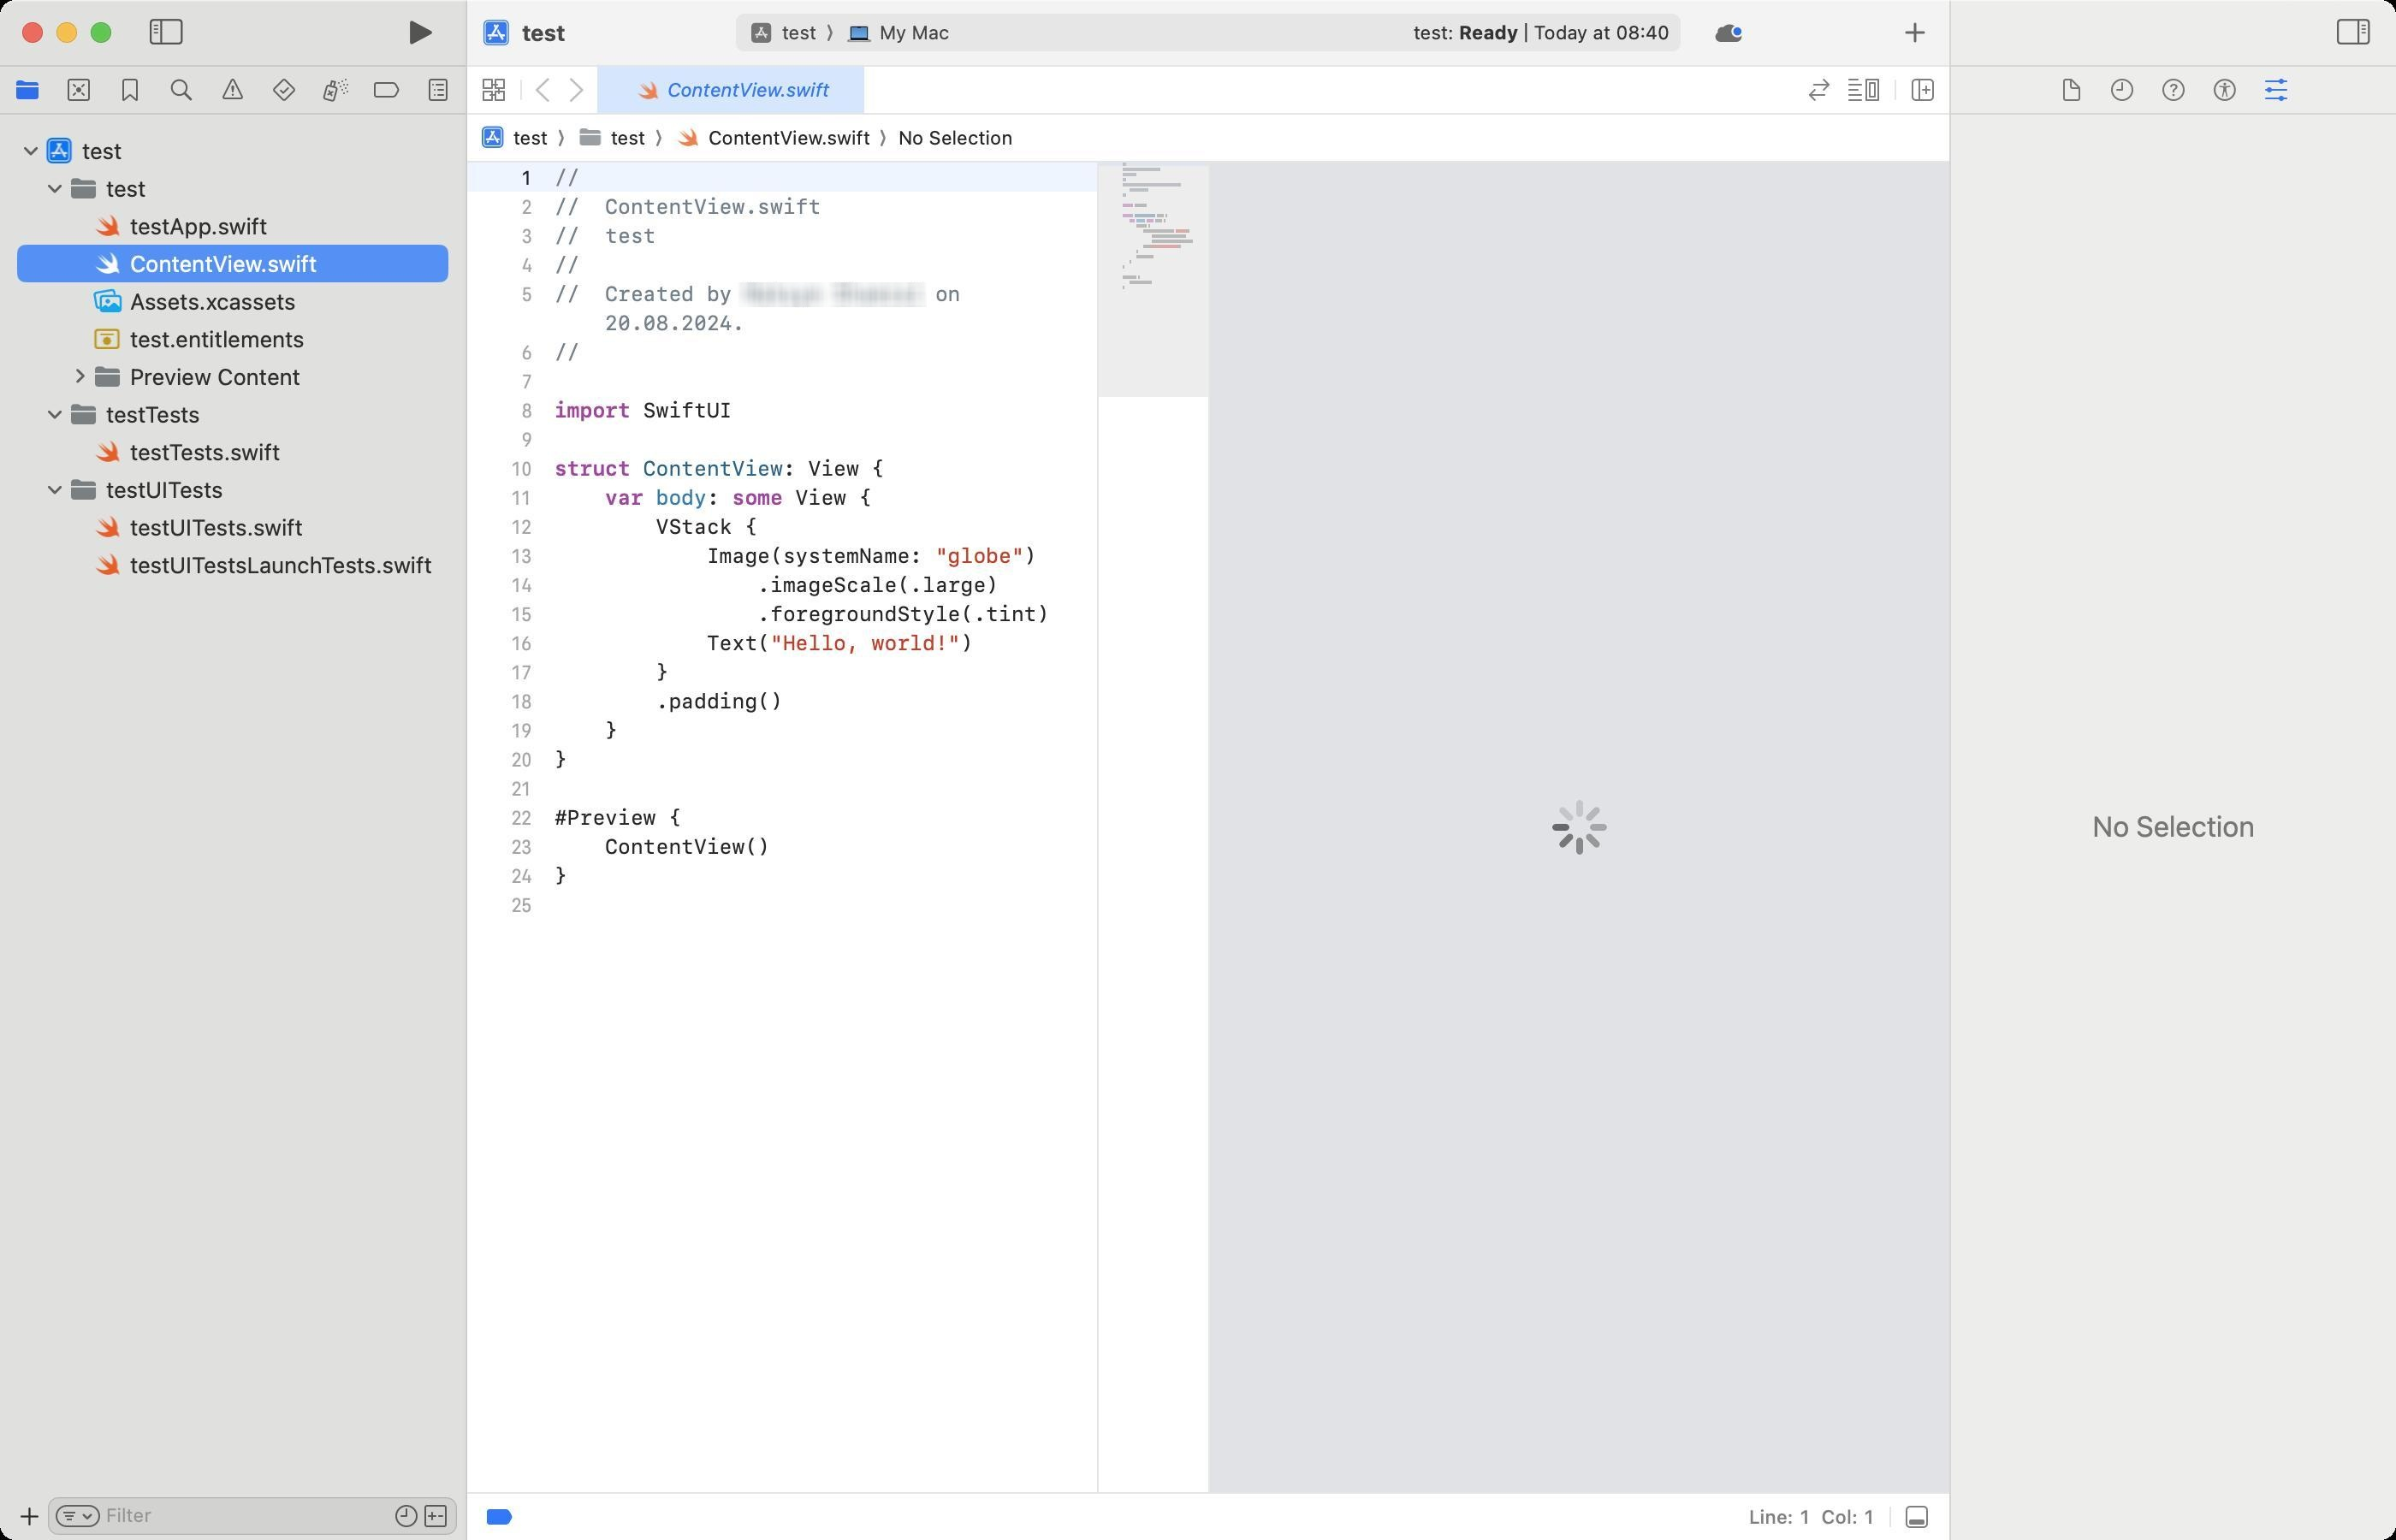
Accessibility tree:
{"name": "test_—_ContentView.swift", "role": "AXWindow", "description": null, "role_description": "standard window", "value": null, "position": "164.00;127.00", "size": "1400;900", "children": [{"name": "test.xcodeproj", "role": "AXSplitGroup", "description": "/Users/[username]/Code/test/test/test.xcodeproj", "role_description": "split group", "value": null, "position": "0.00;0.00", "size": "1400;900", "children": [{"name": null, "role": "AXGroup", "description": "navigator", "role_description": "group", "value": null, "position": "0.00;0.00", "size": "272;900", "children": [{"name": "", "role": "AXRadioButton", "description": "Project", "role_description": "radio button", "value": 1, "position": "1.00;39.00", "size": "30;27", "children": []}, {"name": "", "role": "AXRadioButton", "description": "Source Control", "role_description": "radio button", "value": 0, "position": "31.00;39.00", "size": "30;27", "children": []}, {"name": "", "role": "AXRadioButton", "description": "Bookmarks", "role_description": "radio button", "value": 0, "position": "61.00;39.00", "size": "30;27", "children": []}, {"name": "", "role": "AXRadioButton", "description": "Find", "role_description": "radio button", "value": 0, "position": "91.00;39.00", "size": "30;27", "children": []}, {"name": "", "role": "AXRadioButton", "description": "Issues", "role_description": "radio button", "value": 0, "position": "121.00;39.00", "size": "30;27", "children": []}, {"name": "", "role": "AXRadioButton", "description": "Tests", "role_description": "radio button", "value": 0, "position": "151.00;39.00", "size": "30;27", "children": []}, {"name": "", "role": "AXRadioButton", "description": "Debug", "role_description": "radio button", "value": 0, "position": "181.00;39.00", "size": "30;27", "children": []}, {"name": "", "role": "AXRadioButton", "description": "Breakpoints", "role_description": "radio button", "value": 0, "position": "211.00;39.00", "size": "30;27", "children": []}, {"name": "", "role": "AXRadioButton", "description": "Reports", "role_description": "radio button", "value": 0, "position": "241.00;39.00", "size": "30;27", "children": []}, {"name": null, "role": "AXScrollArea", "description": null, "role_description": "scroll area", "value": null, "position": "0.00;67.00", "size": "272;805", "children": [{"name": null, "role": "AXOutline", "description": "Project Navigator", "role_description": "outline", "value": null, "position": "0.00;77.00", "size": "272;795", "children": [{"name": null, "role": "AXRow", "description": null, "role_description": "outline row", "value": null, "position": "0.00;77.00", "size": "272;22", "children": [{"name": null, "role": "AXCell", "description": null, "role_description": "cell", "value": null, "position": "10.00;77.00", "size": "252;22", "children": [{"name": "Project", "role": "AXImage", "description": "", "role_description": "", "value": null, "position": "25.75;78.50", "size": "19;18", "children": []}, {"name": null, "role": "AXTextField", "description": null, "role_description": "text field", "value": "test", "position": "46.00;80.00", "size": "210;16", "children": []}, {"name": null, "role": "AXDisclosureTriangle", "description": null, "role_description": "disclosure triangle", "value": 1, "position": "12.00;77.00", "size": "13;22", "children": []}]}]}, {"name": null, "role": "AXRow", "description": null, "role_description": "outline row", "value": null, "position": "0.00;99.00", "size": "272;22", "children": [{"name": null, "role": "AXCell", "description": null, "role_description": "cell", "value": null, "position": "10.00;99.00", "size": "252;22", "children": [{"name": "Group", "role": "AXImage", "description": "", "role_description": "", "value": null, "position": "40.00;103.00", "size": "18;14", "children": []}, {"name": null, "role": "AXTextField", "description": null, "role_description": "text field", "value": "test", "position": "60.00;102.00", "size": "196;16", "children": []}, {"name": null, "role": "AXDisclosureTriangle", "description": null, "role_description": "disclosure triangle", "value": 1, "position": "26.00;99.00", "size": "13;22", "children": []}]}]}, {"name": null, "role": "AXRow", "description": null, "role_description": "outline row", "value": null, "position": "0.00;121.00", "size": "272;22", "children": [{"name": null, "role": "AXCell", "description": null, "role_description": "cell", "value": null, "position": "10.00;121.00", "size": "252;22", "children": [{"name": "Swift_Source", "role": "AXImage", "description": "", "role_description": "", "value": null, "position": "54.75;124.00", "size": "17;15", "children": []}, {"name": null, "role": "AXTextField", "description": null, "role_description": "text field", "value": "testApp.swift", "position": "74.00;124.00", "size": "182;16", "children": []}]}]}, {"name": null, "role": "AXRow", "description": null, "role_description": "outline row", "value": null, "position": "0.00;143.00", "size": "272;22", "children": [{"name": null, "role": "AXCell", "description": null, "role_description": "cell", "value": null, "position": "10.00;143.00", "size": "252;22", "children": [{"name": "Swift_Source", "role": "AXImage", "description": "", "role_description": "", "value": null, "position": "54.75;146.00", "size": "17;15", "children": []}, {"name": null, "role": "AXTextField", "description": null, "role_description": "text field", "value": "ContentView.swift", "position": "74.00;146.00", "size": "182;16", "children": []}]}]}, {"name": null, "role": "AXRow", "description": null, "role_description": "outline row", "value": null, "position": "0.00;165.00", "size": "272;22", "children": [{"name": null, "role": "AXCell", "description": null, "role_description": "cell", "value": null, "position": "10.00;165.00", "size": "252;22", "children": [{"name": "Folder", "role": "AXImage", "description": "", "role_description": "", "value": null, "position": "53.00;167.50", "size": "20;16", "children": []}, {"name": null, "role": "AXTextField", "description": null, "role_description": "text field", "value": "Assets.xcassets", "position": "74.00;168.00", "size": "182;16", "children": []}]}]}, {"name": null, "role": "AXRow", "description": null, "role_description": "outline row", "value": null, "position": "0.00;187.00", "size": "272;22", "children": [{"name": null, "role": "AXCell", "description": null, "role_description": "cell", "value": null, "position": "10.00;187.00", "size": "252;22", "children": [{"name": "Entitlements_File", "role": "AXImage", "description": "", "role_description": "", "value": null, "position": "53.75;191.00", "size": "19;14", "children": []}, {"name": null, "role": "AXTextField", "description": null, "role_description": "text field", "value": "test.entitlements", "position": "74.00;190.00", "size": "182;16", "children": []}]}]}, {"name": null, "role": "AXRow", "description": null, "role_description": "outline row", "value": null, "position": "0.00;209.00", "size": "272;22", "children": [{"name": null, "role": "AXCell", "description": null, "role_description": "cell", "value": null, "position": "10.00;209.00", "size": "252;22", "children": [{"name": "Group", "role": "AXImage", "description": "", "role_description": "", "value": null, "position": "54.00;213.00", "size": "18;14", "children": []}, {"name": null, "role": "AXTextField", "description": null, "role_description": "text field", "value": "Preview Content", "position": "74.00;212.00", "size": "182;16", "children": []}, {"name": null, "role": "AXDisclosureTriangle", "description": null, "role_description": "disclosure triangle", "value": 0, "position": "40.00;209.00", "size": "13;22", "children": []}]}]}, {"name": null, "role": "AXRow", "description": null, "role_description": "outline row", "value": null, "position": "0.00;231.00", "size": "272;22", "children": [{"name": null, "role": "AXCell", "description": null, "role_description": "cell", "value": null, "position": "10.00;231.00", "size": "252;22", "children": [{"name": "Group", "role": "AXImage", "description": "", "role_description": "", "value": null, "position": "40.00;235.00", "size": "18;14", "children": []}, {"name": null, "role": "AXTextField", "description": null, "role_description": "text field", "value": "testTests", "position": "60.00;234.00", "size": "196;16", "children": []}, {"name": null, "role": "AXDisclosureTriangle", "description": null, "role_description": "disclosure triangle", "value": 1, "position": "26.00;231.00", "size": "13;22", "children": []}]}]}, {"name": null, "role": "AXRow", "description": null, "role_description": "outline row", "value": null, "position": "0.00;253.00", "size": "272;22", "children": [{"name": null, "role": "AXCell", "description": null, "role_description": "cell", "value": null, "position": "10.00;253.00", "size": "252;22", "children": [{"name": "Swift_Source", "role": "AXImage", "description": "", "role_description": "", "value": null, "position": "54.75;256.00", "size": "17;15", "children": []}, {"name": null, "role": "AXTextField", "description": null, "role_description": "text field", "value": "testTests.swift", "position": "74.00;256.00", "size": "182;16", "children": []}]}]}, {"name": null, "role": "AXRow", "description": null, "role_description": "outline row", "value": null, "position": "0.00;275.00", "size": "272;22", "children": [{"name": null, "role": "AXCell", "description": null, "role_description": "cell", "value": null, "position": "10.00;275.00", "size": "252;22", "children": [{"name": "Group", "role": "AXImage", "description": "", "role_description": "", "value": null, "position": "40.00;279.00", "size": "18;14", "children": []}, {"name": null, "role": "AXTextField", "description": null, "role_description": "text field", "value": "testUITests", "position": "60.00;278.00", "size": "196;16", "children": []}, {"name": null, "role": "AXDisclosureTriangle", "description": null, "role_description": "disclosure triangle", "value": 1, "position": "26.00;275.00", "size": "13;22", "children": []}]}]}, {"name": null, "role": "AXRow", "description": null, "role_description": "outline row", "value": null, "position": "0.00;297.00", "size": "272;22", "children": [{"name": null, "role": "AXCell", "description": null, "role_description": "cell", "value": null, "position": "10.00;297.00", "size": "252;22", "children": [{"name": "Swift_Source", "role": "AXImage", "description": "", "role_description": "", "value": null, "position": "54.75;300.00", "size": "17;15", "children": []}, {"name": null, "role": "AXTextField", "description": null, "role_description": "text field", "value": "testUITests.swift", "position": "74.00;300.00", "size": "182;16", "children": []}]}]}, {"name": null, "role": "AXRow", "description": null, "role_description": "outline row", "value": null, "position": "0.00;319.00", "size": "272;22", "children": [{"name": null, "role": "AXCell", "description": null, "role_description": "cell", "value": null, "position": "10.00;319.00", "size": "252;22", "children": [{"name": "Swift_Source", "role": "AXImage", "description": "", "role_description": "", "value": null, "position": "54.75;322.00", "size": "17;15", "children": []}, {"name": null, "role": "AXTextField", "description": null, "role_description": "text field", "value": "testUITestsLaunchTests.swift", "position": "74.00;322.00", "size": "182;16", "children": []}]}]}, {"name": null, "role": "AXColumn", "description": null, "role_description": "column", "value": null, "position": "10.00;77.00", "size": "252;795", "children": []}]}]}, {"name": null, "role": "AXTextField", "description": "Project navigator filter", "role_description": "search text field", "value": null, "position": "28.00;875.00", "size": "239;22", "children": [{"name": "Recent_files", "role": "AXCheckBox", "description": null, "role_description": "toggle button", "value": 0, "position": "229.00;876.00", "size": "17;20", "children": []}, {"name": "Files_with_source-control_status", "role": "AXCheckBox", "description": null, "role_description": "toggle button", "value": 0, "position": "246.00;876.00", "size": "17;20", "children": []}, {"name": "", "role": "AXUnknown", "description": "cancel", "role_description": "unknown", "value": null, "position": "-164.00;968.00", "size": "11;22", "children": [{"name": "", "role": "AXButton", "description": "cancel", "role_description": "button", "value": null, "position": "-164.00;968.00", "size": "11;22", "children": []}]}, {"name": null, "role": "AXButton", "description": "Icon View Drop Down", "role_description": "button", "value": null, "position": "47.50;884.00", "size": "7;4", "children": []}]}, {"name": "", "role": "AXMenuButton", "description": null, "role_description": "menu button", "value": null, "position": "2.00;876.00", "size": "26;20", "children": []}]}, {"name": null, "role": "AXSplitter", "description": null, "role_description": "splitter", "value": 272.0, "position": "272.00;38.00", "size": "1;862", "children": []}, {"name": null, "role": "AXGroup", "description": "editor area", "role_description": "group", "value": null, "position": "273.00;0.00", "size": "866;900", "children": [{"name": null, "role": "AXSplitGroup", "description": null, "role_description": "split group", "value": null, "position": "273.00;0.00", "size": "866;900", "children": [{"name": null, "role": "AXSplitGroup", "description": null, "role_description": "split group", "value": null, "position": "273.00;0.00", "size": "866;900", "children": [{"name": null, "role": "AXGroup", "description": "ContentView.swift", "role_description": "group", "value": null, "position": "273.00;0.00", "size": "866;900", "children": [{"name": null, "role": "AXGroup", "description": "ContentView.swift", "role_description": "group", "value": null, "position": "273.00;0.00", "size": "866;900", "children": [{"name": null, "role": "AXSplitGroup", "description": null, "role_description": "split group", "value": null, "position": "273.00;0.00", "size": "866;900", "children": [{"name": null, "role": "AXScrollArea", "description": null, "role_description": "scroll area", "value": null, "position": "273.00;95.00", "size": "433;777", "children": [{"name": null, "role": "AXTextArea", "description": "Source Editor", "role_description": "text entry area", "value": "//\n//  ContentView.swift\n//  test\n//\n//  Created by [name] [surname] on 20.08.2024.\n//\n\nimport SwiftUI\n\nstruct ContentView: View {\n    var body: some View {\n        VStack {\n            Image(systemName: \"globe\")\n                .imageScale(.large)\n                .foregroundStyle(.tint)\n            Text(\"Hello, world!\")\n        }\n        .padding()\n    }\n}\n\n#Preview {\n    ContentView()\n}\n", "position": "273.00;94.00", "size": "433;832", "children": []}, {"name": null, "role": "AXScrollBar", "description": null, "role_description": "scroll bar", "value": 0.018018018454313278, "position": "690.00;95.00", "size": "16;777", "children": [{"name": null, "role": "AXValueIndicator", "description": null, "role_description": "value indicator", "value": 0.018018018454313278, "position": "694.00;97.00", "size": "12;730", "children": []}, {"name": null, "role": "AXButton", "description": null, "role_description": "increment arrow button", "value": null, "position": "690.00;95.00", "size": "0;0", "children": []}, {"name": null, "role": "AXButton", "description": null, "role_description": "decrement arrow button", "value": null, "position": "690.00;95.00", "size": "0;0", "children": []}, {"name": null, "role": "AXButton", "description": null, "role_description": "increment page button", "value": null, "position": "694.00;827.00", "size": "12;45", "children": []}, {"name": null, "role": "AXButton", "description": null, "role_description": "decrement page button", "value": null, "position": "694.00;95.00", "size": "12;2", "children": []}]}, {"name": null, "role": "AXGroup", "description": "Source Editor Gutter", "role_description": "group", "value": null, "position": "284.00;94.00", "size": "30;832", "children": []}, {"name": null, "role": "AXGroup", "description": "Source Editor Change Gutter", "role_description": "group", "value": null, "position": "273.00;94.00", "size": "11;832", "children": []}, {"name": null, "role": "AXGroup", "description": "Source Editor Minimap", "role_description": "group", "value": null, "position": "641.00;0.00", "size": "65;900", "children": [{"name": "Minimap_Landmark", "role": "AXStaticText", "description": "ContentView", "role_description": "text", "value": null, "position": "656.00;122.00", "size": "45;11", "children": []}, {"name": "Minimap_Landmark", "role": "AXStaticText", "description": "body", "role_description": "text", "value": null, "position": "660.00;125.00", "size": "41;11", "children": []}]}]}, {"name": null, "role": "AXSplitter", "description": null, "role_description": "splitter", "value": 433.0, "position": "706.00;38.00", "size": "1;862", "children": []}, {"name": null, "role": "AXGroup", "description": null, "role_description": "group", "value": null, "position": "707.00;95.00", "size": "432;777", "children": [{"name": null, "role": "AXBusyIndicator", "description": null, "role_description": "busy indicator", "value": 0.0, "position": "907.00;467.50", "size": "32;32", "children": []}, {"name": null, "role": "AXScrollArea", "description": null, "role_description": "scroll area", "value": null, "position": "707.00;826.00", "size": "432;42", "children": []}]}]}, {"name": null, "role": "AXGroup", "description": "Jump Bar", "role_description": "group", "value": null, "position": "273.00;67.00", "size": "866;28", "children": [{"name": null, "role": "AXPopUpButton", "description": null, "role_description": "pop up button", "value": "test", "position": "273.00;67.00", "size": "62;27", "children": []}, {"name": null, "role": "AXPopUpButton", "description": null, "role_description": "pop up button", "value": "test", "position": "335.00;67.00", "size": "57;27", "children": []}, {"name": null, "role": "AXPopUpButton", "description": null, "role_description": "pop up button", "value": "ContentView.swift", "position": "392.00;67.00", "size": "131;27", "children": []}, {"name": null, "role": "AXPopUpButton", "description": null, "role_description": "pop up button", "value": "No Selection", "position": "523.00;67.00", "size": "83;27", "children": []}]}]}, {"name": null, "role": "AXGroup", "description": "Tab Bar", "role_description": "group", "value": null, "position": "273.00;39.00", "size": "866;28", "children": [{"name": "Tab_bar,_1_tab", "role": "AXTabGroup", "description": "tab bar", "role_description": "tab group", "value": "{\n    \"name\": \"ContentView.swift\",\n    \"role\": \"AXRadioButton\",\n    \"description\": null,\n    \"role_description\": \"tab\",\n    \"value\": true,\n    \"position\": \"349.00;39.00\",\n    \"size\": \"156;27\",\n    \"children\": [\n        {\n            \"name\": \"close_tab\",\n            \"role\": \"AXButton\",\n            \"description\": \"Close\",\n            \"role_description\": \"button\",\n            \"value\": null,\n            \"position\": \"353.00;44.50\",\n            \"size\": \"16;16\",\n            \"children\": [\n                {\n                    \"name\": \"close_tab\",\n                    \"role\": \"AXButton\",\n                    \"description\": \"Close\",\n                    \"role_description\": \"button\",\n                    \"value\": null,\n                    \"position\": \"353.00;44.50\",\n                    \"size\": \"16;16\",\n                    \"children\": []\n                }\n            ]\n        }\n    ]\n}", "position": "349.00;39.00", "size": "700;27", "children": [{"name": null, "role": "AXScrollArea", "description": null, "role_description": "scroll area", "value": null, "position": "349.00;39.00", "size": "700;27", "children": [{"name": "ContentView.swift", "role": "AXRadioButton", "description": null, "role_description": "tab", "value": true, "position": "349.00;39.00", "size": "156;27", "children": [{"name": "close_tab", "role": "AXButton", "description": "Close", "role_description": "button", "value": null, "position": "353.00;44.50", "size": "16;16", "children": [{"name": "close_tab", "role": "AXButton", "description": "Close", "role_description": "button", "value": null, "position": "353.00;44.50", "size": "16;16", "children": []}]}]}]}]}, {"name": "", "role": "AXButton", "description": "Related Items", "role_description": "button", "value": null, "position": "277.00;39.00", "size": "23;27", "children": []}, {"name": "", "role": "AXButton", "description": "Go Back", "role_description": "button", "value": null, "position": "309.00;39.00", "size": "18;27", "children": []}, {"name": "", "role": "AXButton", "description": "Go Forward", "role_description": "button", "value": null, "position": "327.00;39.00", "size": "18;27", "children": []}, {"name": "", "role": "AXCheckBox", "description": "Code Review", "role_description": "toggle button", "value": "0", "position": "1051.00;39.00", "size": "24;27", "children": []}, {"name": "", "role": "AXButton", "description": "editor options", "role_description": "button", "value": null, "position": "1075.00;39.00", "size": "28;27", "children": []}, {"name": "", "role": "AXButton", "description": "Add Editor on Right", "role_description": "button", "value": null, "position": "1112.00;39.00", "size": "23;27", "children": []}]}]}]}, {"name": null, "role": "AXGroup", "description": "debug bar", "role_description": "group", "value": null, "position": "273.00;873.00", "size": "866;27", "children": [{"name": "", "role": "AXCheckBox", "description": "Breakpoints", "role_description": "toggle button", "value": 1, "position": "277.00;873.00", "size": "30;27", "children": []}, {"name": null, "role": "AXStaticText", "description": null, "role_description": "text", "value": "Line: 1  Col: 1", "position": "1020.00;879.50", "size": "78;14", "children": []}, {"name": "", "role": "AXButton", "description": "show debug area", "role_description": "button", "value": null, "position": "1105.00;873.00", "size": "30;27", "children": []}]}]}]}, {"name": null, "role": "AXSplitter", "description": null, "role_description": "splitter", "value": 866.0, "position": "1139.00;38.00", "size": "1;862", "children": []}, {"name": null, "role": "AXGroup", "description": "inspector", "role_description": "group", "value": null, "position": "1140.00;0.00", "size": "260;900", "children": [{"name": null, "role": "AXScrollArea", "description": null, "role_description": "scroll area", "value": null, "position": "1140.00;66.00", "size": "260;834", "children": [{"name": null, "role": "AXGroup", "description": null, "role_description": "group", "value": null, "position": "1140.00;66.00", "size": "260;834", "children": [{"name": null, "role": "AXStaticText", "description": null, "role_description": "text", "value": "No Selection", "position": "1218.50;473.00", "size": "103;20", "children": []}]}, {"name": null, "role": "AXScrollBar", "description": null, "role_description": "scroll bar", "value": 0.0, "position": "1384.00;66.00", "size": "16;834", "children": []}]}, {"name": "", "role": "AXRadioButton", "description": "File Inspector", "role_description": "radio button", "value": 0, "position": "1195.00;39.00", "size": "30;27", "children": []}, {"name": "", "role": "AXRadioButton", "description": "History Inspector", "role_description": "radio button", "value": 0, "position": "1225.00;39.00", "size": "30;27", "children": []}, {"name": "", "role": "AXRadioButton", "description": "Quick Help Inspector", "role_description": "radio button", "value": 0, "position": "1255.00;39.00", "size": "30;27", "children": []}, {"name": "", "role": "AXRadioButton", "description": "Accessibility Inspector", "role_description": "radio button", "value": 0, "position": "1285.00;39.00", "size": "30;27", "children": []}, {"name": "", "role": "AXRadioButton", "description": "Attributes Inspector", "role_description": "radio button", "value": 1, "position": "1315.00;39.00", "size": "30;27", "children": []}]}]}, {"name": null, "role": "AXToolbar", "description": null, "role_description": "toolbar", "value": null, "position": "0.00;0.00", "size": "1400;38", "children": [{"name": null, "role": "AXButton", "description": "Hide Navigator", "role_description": "button", "value": null, "position": "76.00;0.00", "size": "42;38", "children": []}, {"name": null, "role": "AXGroup", "description": null, "role_description": "group", "value": null, "position": "176.00;0.00", "size": "92;38", "children": [{"name": "Run", "role": "AXButton", "description": null, "role_description": "button", "value": null, "position": "225.00;7.00", "size": "40;25", "children": []}]}, {"name": null, "role": "AXButton", "description": "test", "role_description": "button", "value": null, "position": "277.00;0.00", "size": "136;38", "children": [{"name": null, "role": "AXButton", "description": "test", "role_description": "button", "value": null, "position": "281.00;2.00", "size": "128;34", "children": [{"name": null, "role": "AXImage", "description": "", "role_description": "image", "value": null, "position": "281.00;11.00", "size": "18;16", "children": []}, {"name": null, "role": "AXStaticText", "description": null, "role_description": "text", "value": "test", "position": "303.00;11.00", "size": "30;16", "children": []}]}]}, {"name": null, "role": "AXGroup", "description": null, "role_description": "group", "value": null, "position": "426.00;0.00", "size": "560;38", "children": [{"name": null, "role": "AXGroup", "description": "Activity View", "role_description": "group", "value": null, "position": "430.00;8.00", "size": "552;22", "children": [{"name": null, "role": "AXList", "description": "path", "role_description": "list", "value": null, "position": "430.00;8.00", "size": "140;22", "children": [{"name": null, "role": "AXPopUpButton", "description": "Active Scheme", "role_description": "pop up button", "value": "test", "position": "430.00;8.00", "size": "62;22", "children": []}, {"name": null, "role": "AXPopUpButton", "description": "Active Run Destination", "role_description": "pop up button", "value": "My Mac", "position": "492.00;8.00", "size": "78;22", "children": []}]}, {"name": null, "role": "AXStaticText", "description": null, "role_description": "text", "value": "test: Ready │ Today at 08:40", "position": "824.00;12.00", "size": "154;14", "children": []}]}]}, {"name": null, "role": "AXButton", "description": "Notices", "role_description": "button", "value": null, "position": "995.00;0.00", "size": "30;38", "children": []}, {"name": null, "role": "AXButton", "description": "Library", "role_description": "button", "value": null, "position": "1103.00;0.00", "size": "32;38", "children": []}, {"name": null, "role": "AXButton", "description": "Hide Inspector", "role_description": "button", "value": null, "position": "1354.00;0.00", "size": "42;38", "children": []}]}, {"name": null, "role": "AXButton", "description": null, "role_description": "close button", "value": null, "position": "12.00;11.00", "size": "14;16", "children": []}, {"name": null, "role": "AXButton", "description": null, "role_description": "full screen button", "value": null, "position": "52.00;11.00", "size": "14;16", "children": [{"name": null, "role": "AXGroup", "description": null, "role_description": "group", "value": null, "position": "52.00;11.00", "size": "14;16", "children": [{"name": null, "role": "AXGroup", "description": null, "role_description": "group", "value": null, "position": "52.00;11.00", "size": "14;16", "children": []}]}]}, {"name": null, "role": "AXButton", "description": null, "role_description": "minimize button", "value": null, "position": "32.00;11.00", "size": "14;16", "children": []}]}